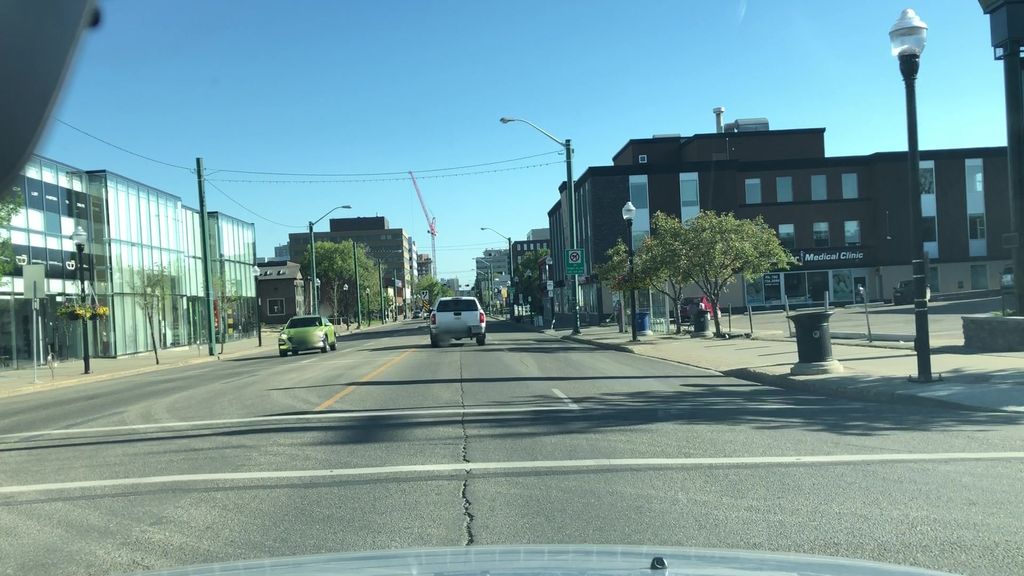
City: edmonton